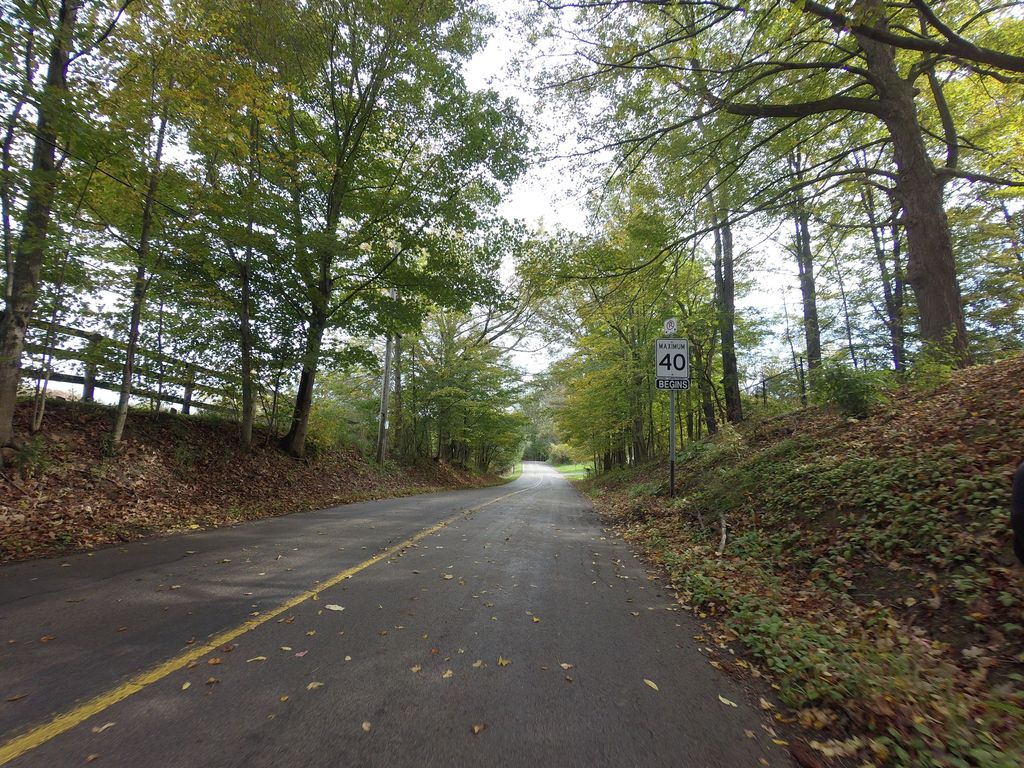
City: hamilton